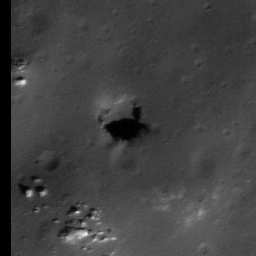
Pit: Stefan L 2
Host crater: Stefan L
Host type: impact_melt
Lunar coordinates: latitude 44.498, longitude 251.834